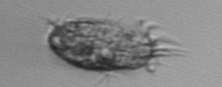
Label: Euplotes